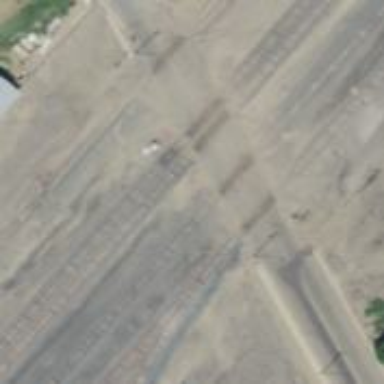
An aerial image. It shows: Railway level crossing.